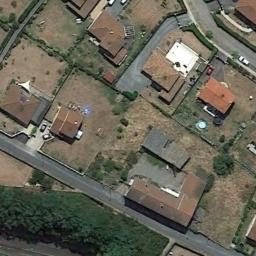
Label: residential